Question: I am trying to limit raster processing in MATLAB to include only areas within a shapefile boundary, similar to how ArcGIS Spatial Analyst functions use a <URL> sample data I am working with:
- <URL>
Here is a MATLAB script I use to calculate <URL>:
'''
file = 'C:\path o\doi1m2011_41111h4nw_usda.tif';
[I R] = geotiffread(file);
outputdir = 'C:\output'
% Calculate NDVI
NIR = im2single(I(:,:,4));
red = im2single(I(:,:,1));
ndvi = (NIR - red) ./ (NIR + red);
double(ndvi);
imshow(ndvi,'DisplayRange',[-1 1]);
% Stretch to 0 - 255 and convert to 8-bit unsigned integer
ndvi = floor((ndvi + 1) * 128); % [-1 1] -> [0 256]
ndvi(ndvi < 0) = 0; % not really necessary, just in case & for symmetry
ndvi(ndvi > 255) = 255; % in case the original value was exactly 1
ndvi = uint8(ndvi); % change data type from double to uint8
% Write NDVI to .tif file (optional)
tiffdata = geotiffinfo(file);
outfilename = [outputdir 'ndvi_' 'temp' '.tif'];
geotiffwrite(outfilename, ndvi, R, 'GeoKeyDirectoryTag', tiffdata.GeoTIFFTags.GeoKeyDirectoryTag)
'''
The following image illustrates what I would like to accomplish using MATLAB. For this example, I used the <URL>.

How can I limit the raster processing extent in MATLAB using a polygon shapefile as a spatial mask to replicate the results shown in the figure?
<URL> to produce the desired effects.
I tried the following to convert the shapefile to a mask, without success. Not sure where I am going wrong here...
'''
s = 'C:\path o\studyArea.shp'
shp = shaperead(s)
lat = [shp.X];
lon = [shp.Y];
x = shp.BoundingBox(2) - shp.BoundingBox(1)
y = shp.BoundingBox(3) - shp.BoundingBox(1)
x = poly2mask(lat,lon, x, y)
'''
---
Error messages:
'''
Error using poly2mask
Expected input number 1, X, to be finite.
Error in poly2mask (line 49)
validateattributes(x,{'double'},{'real','vector','finite'},mfilename,'X',1);
Error in createMask (line 13)
x = poly2mask(lat,lon, x, y)
'''
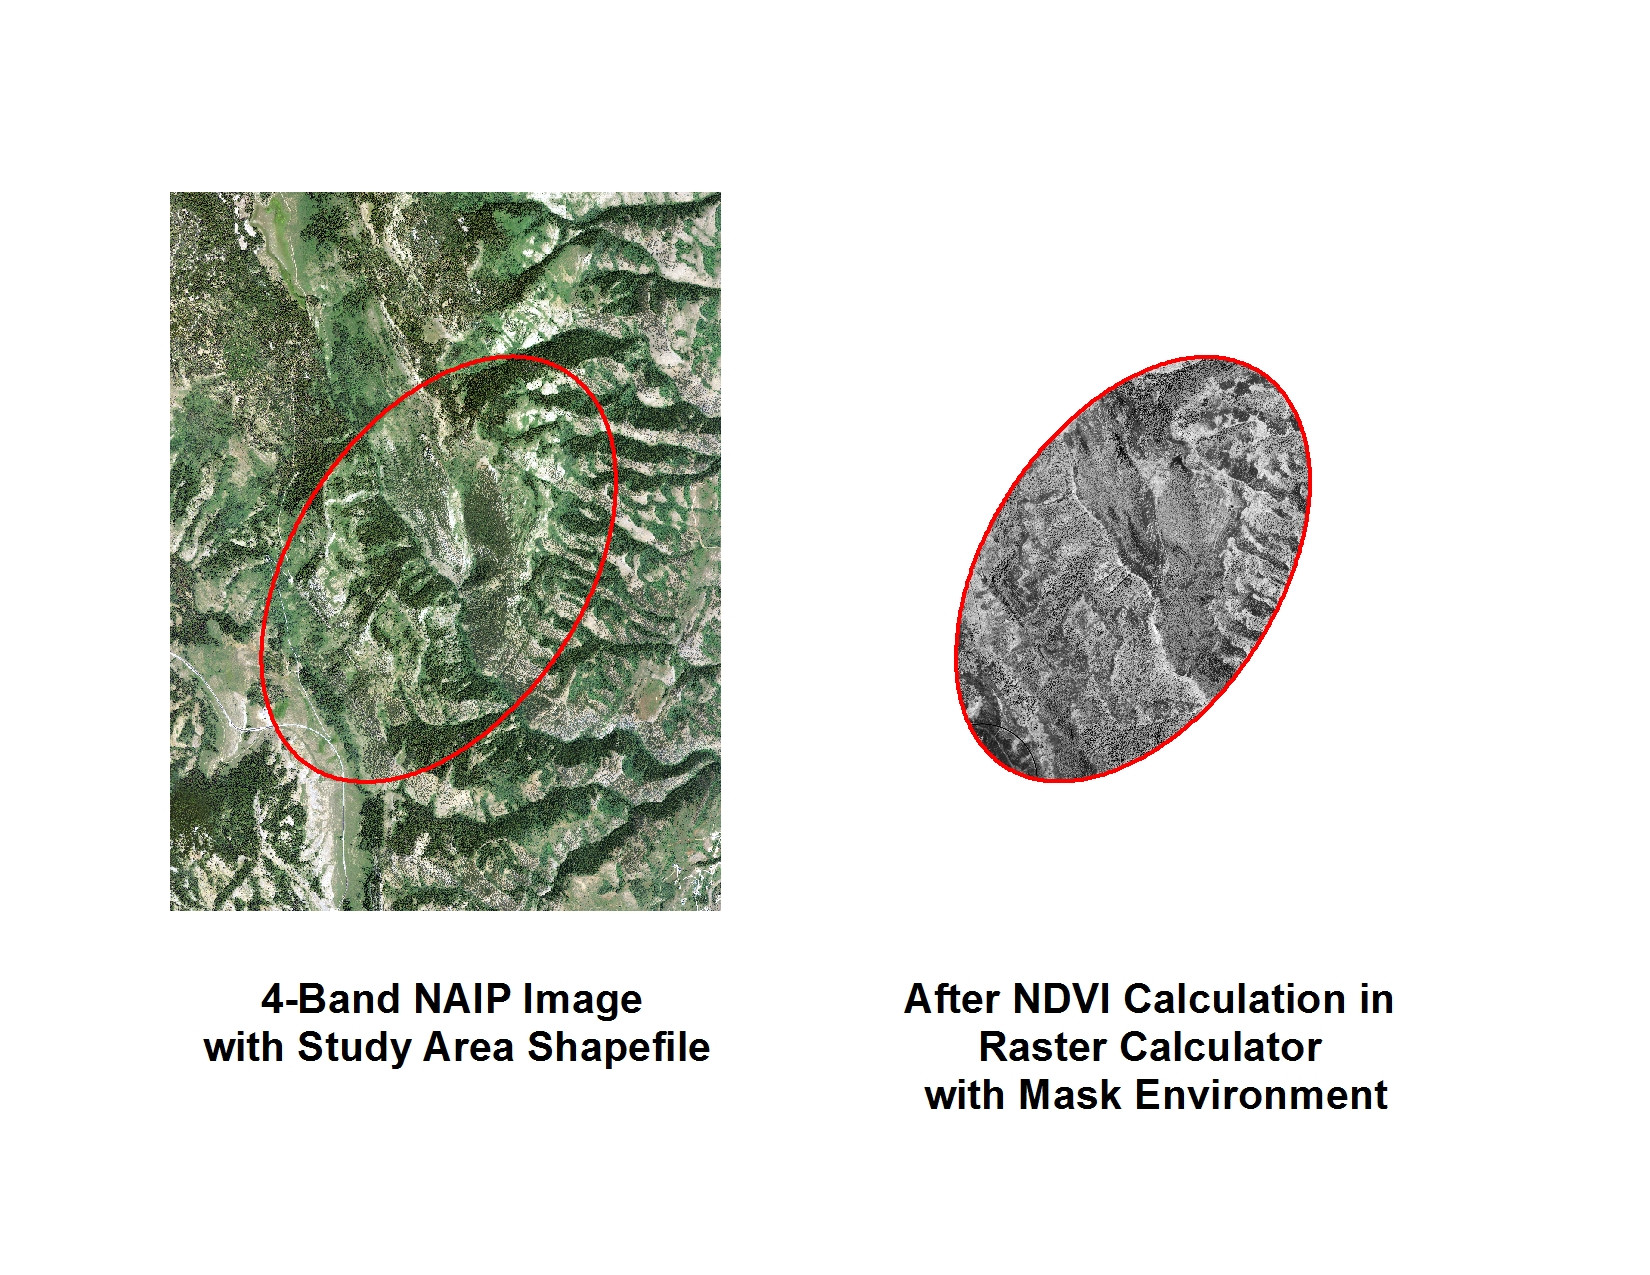
Answer: You can read the region of interest by:
'''
roi = shaperead('study_area_shapefile/studyArea.shp');
'''
Chop the trailing NaN:
'''
rx = roi.X(1:end-1);
ry = roi.Y(1:end-1);
'''
If you have several polygons in your shapefile, they are seperated by NaNs and you have to treat them seperately.
Then use the worldToIntrinsic-method from your spatial reference of the sat-image to convert the polygon-points into image-coordinates:
'''
[ix, iy] = R.worldToIntrinsic(rx,ry);
'''
This assumes both coordinate systems are the same.
Then you can go and make your mask by:
'''
mask = poly2mask(ix,iy,R.RasterSize(1),R.RasterSize(2));
'''
You can use the mask on your original multilayer image before making any calculation by:
'''
I(repmat(~mask,[1,1,4])) = nan;
'''
Or use it on a single layer (i.e. red) by:
'''
red(~mask) = nan;
'''
If the regions are very small, it could be beneficial (for memory and computation power) to convert a masked image to a sparse matrix. I have not tried if that makes any speed-difference.
'''
red(~mask) = 0;
sred = sparse(double(red));
'''
Unfortunatly, sparse matrizes are only possible with doubles, so your uint8 needs prior to be converted.
Generally you should crop the ROI out of the image. Look in the objects "roi" and "R" to find useful parameters and methods. I haven't done it here.
Finally my version of your script, with some slight other changes:
'''
file = 'doi1m2011_41111h4nw_usda.tif';
[I R] = geotiffread(file);
outputdir = '';
% Read Region of Interest
roi = shaperead('study_area_shapefile/studyArea.shp');
% Remove trailing nan from shapefile
rx = roi.X(1:end-1);
ry = roi.Y(1:end-1);
% convert to image coordinates
[ix, iy] = R.worldToIntrinsic(rx,ry);
% make the mask
mask = poly2mask(ix,iy,R.RasterSize(1),R.RasterSize(2));
% mask sat-image
I(repmat(~mask,[1,1,4])) = 0;
% convert to sparse matrizes
NIR = sparse(double(I(:,:,4)));
red = sparse(double(I(:,:,1)));
% Calculate NDVI
ndvi = (NIR - red) ./ (NIR + red);
% convert back to full matrizes
ndvi = full(ndvi);
imshow(ndvi,'DisplayRange',[-1 1]);
% Stretch to 0 - 255 and convert to 8-bit unsigned integer
ndvi = (ndvi + 1) / 2 * 255; % [-1 1] -> [0 255]
ndvi = uint8(ndvi); % change and round data type from double to uint8
% Write NDVI to .tif file (optional)
tiffdata = geotiffinfo(file);
outfilename = [outputdir 'ndvi_' 'temp' '.tif'];
geotiffwrite(outfilename, ndvi, R, 'GeoKeyDirectoryTag', tiffdata.GeoTIFFTags.GeoKeyDirectoryTag);
mapshow(outfilename);
'''